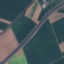
Land use / land cover: Highway